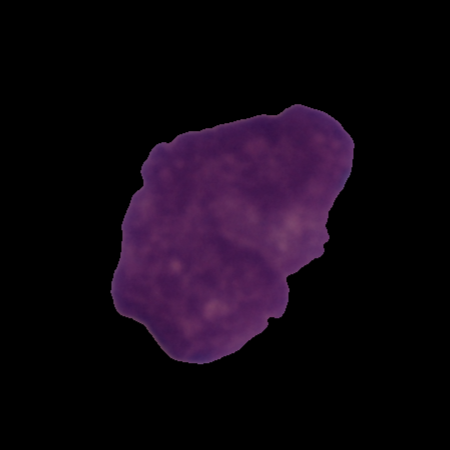
Label: cancer